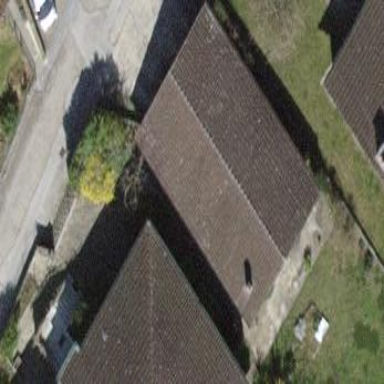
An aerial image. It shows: Group of garages.